Interaction volume radius: 10 \u00c5
Interaction volume height: 45 \u00c5
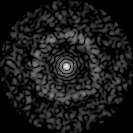
Disorder parameter: 0.8193